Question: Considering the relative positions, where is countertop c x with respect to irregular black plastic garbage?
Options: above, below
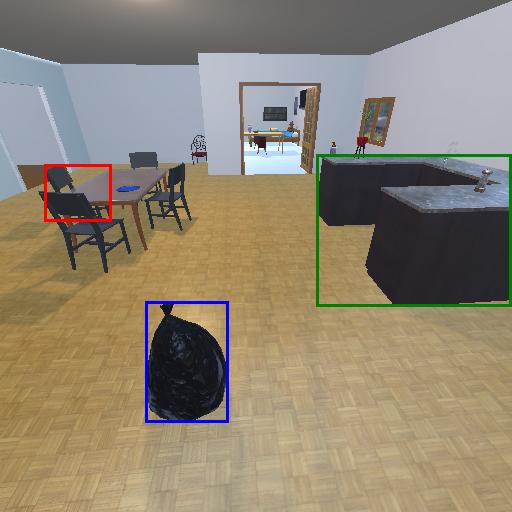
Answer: above